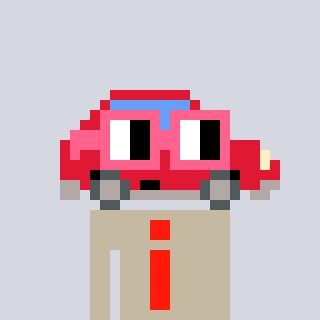
a pixel art character with square pink glasses, a car-shaped head and a bege-colored body on a cool background